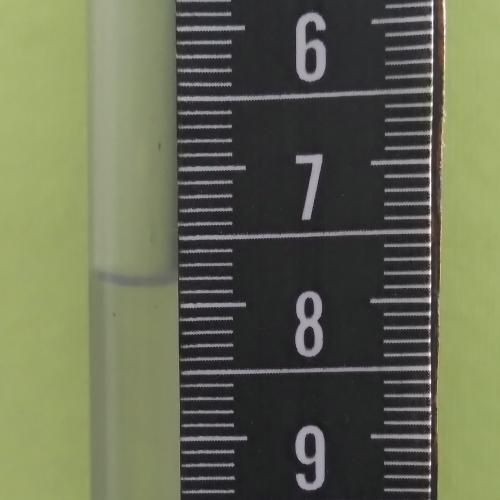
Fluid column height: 7.8 cm